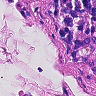
Metastatic tissue present: no